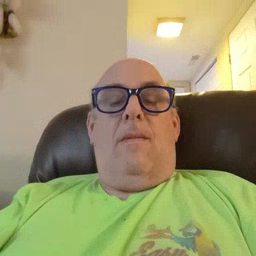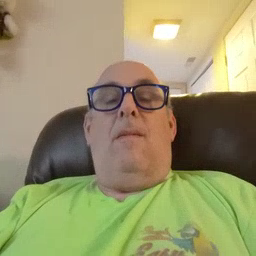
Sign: cow